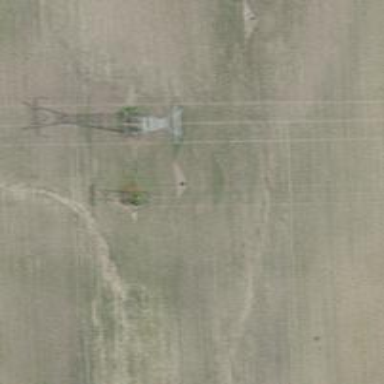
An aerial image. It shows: Power tower.